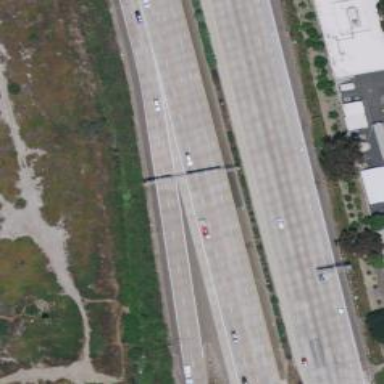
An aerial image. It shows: Motorway.